Question: I created one 'JFrame' with 'JDesktopPane', in which I am calling 'JInternalFrame'. Now I want to close that internal frame by pressing escape key.
I tried 2-3 ways, but no output.
1. I did that by using code given below: public static void closeWindow(JInternalFrame ji){
ActionListener close=New ActionListener(){
public void actionPerformed(ActionEvent e){
ji.dispose();
}
};
When I called above method from my intern frame class constructor by supplying its object , I was able to close it. But when there I write some other lines of code to the constructor. The above method call doesn't work. Please help me. I unable to find the problem in the code.
2. Also I tried to add KeyListener to internal frame, so I able to work with key strokes,but it also doesn't work.
3. Again I tried to setMnemonic to button as escape as below: jButton1.setMnemonic(KeyEvent.VK_ESCAPE);
But also gives no output.

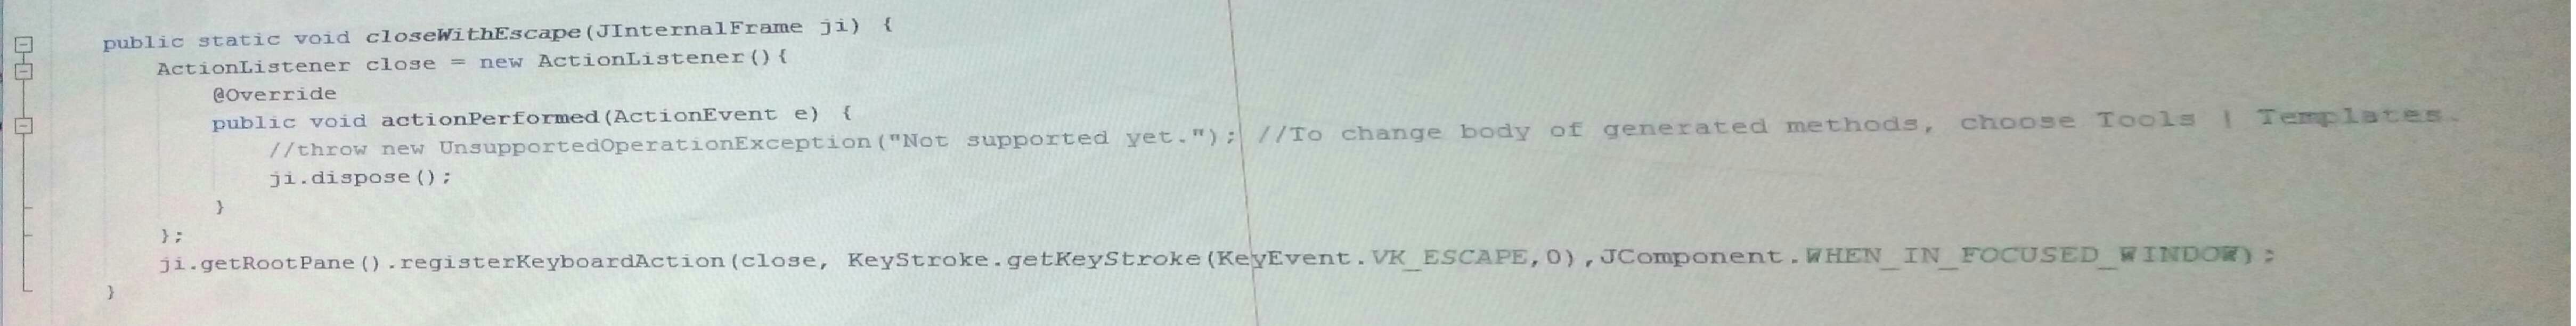
Answer: You need to implement the KeyListener interface, or add one that is Anonymous. In this example, I just implemented it.
'''
import java.awt.event.KeyEvent;
import java.awt.event.KeyListener;
import javax.swing.JFrame;
public class JInternalFrame extends JFrame implements KeyListener {
public JInternalFrame()
{
super();
// other stuff to add to frame
this.setSize(400, 400);
this.setVisible(true);
this.addKeyListener( this );
}
@Override
public void keyTyped(KeyEvent e) {
// Don't need to implement this
}
@Override
public void keyPressed(KeyEvent e) {
if( e.getKeyCode() == KeyEvent.VK_ESCAPE ) {
System.exit(0); //Change this to dispose or whatever you want to do with the frame
}
}
@Override
public void keyReleased(KeyEvent e) {
//Dont need to implement anything here
}
public static void main(String[] args)
{
JInternalFrame frame = new JInternalFrame();
}
}
'''
Now if this is an internal jframe as mentioned, it is probably better to implement the keylistener in the JDesktopPane and call the dispose method on the JInternalFrame after pressing escape instead of implementing keylistener in this frame. It all depends on which GUI component has focus of input.